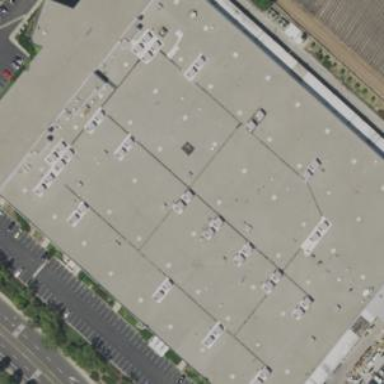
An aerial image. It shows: Commercial building.